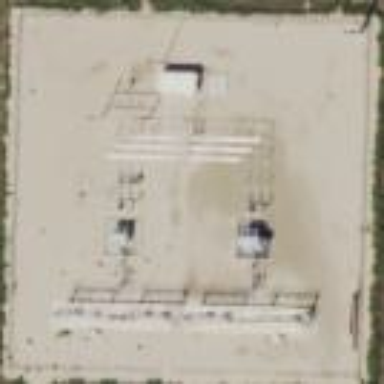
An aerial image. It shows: Distribution level power substation enclosed by fence.